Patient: sex M, age 79
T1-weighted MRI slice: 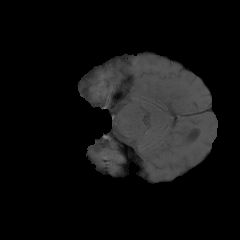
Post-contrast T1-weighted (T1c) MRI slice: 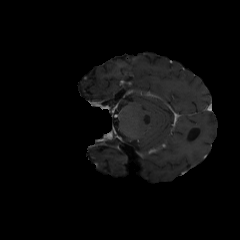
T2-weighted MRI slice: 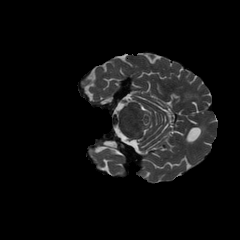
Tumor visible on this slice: no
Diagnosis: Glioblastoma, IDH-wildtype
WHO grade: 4